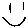
Label: smiley face